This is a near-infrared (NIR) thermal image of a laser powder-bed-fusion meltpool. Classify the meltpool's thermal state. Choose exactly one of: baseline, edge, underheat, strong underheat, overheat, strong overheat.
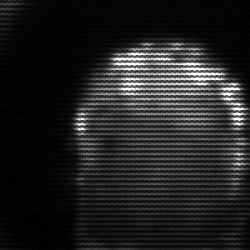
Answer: baseline